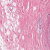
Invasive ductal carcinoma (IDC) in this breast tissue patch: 0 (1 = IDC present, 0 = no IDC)